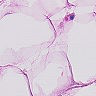
Metastatic tissue present: no